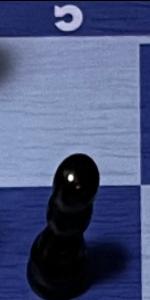
Label: Pawn_Black